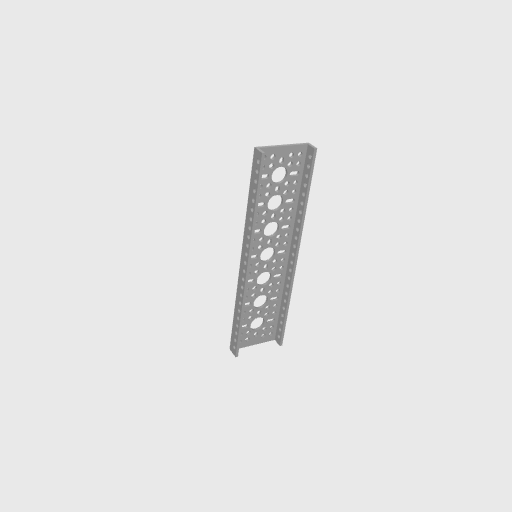
Part: LowSideUChannel7H